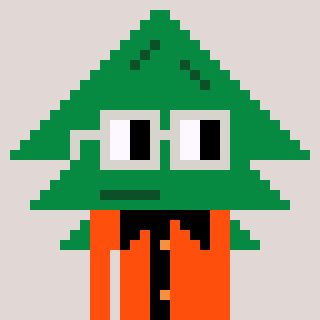
a pixel art character with square light gray glasses, a fir-shaped head and a orange-colored body on a warm background